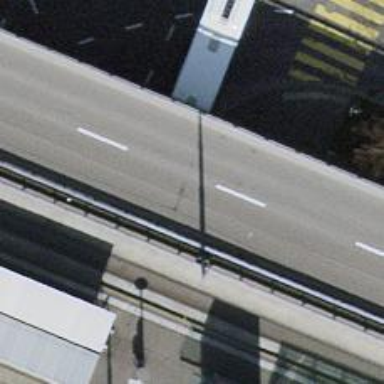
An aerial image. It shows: Platform with shelter made of asphalt. This platform is used for public transport.